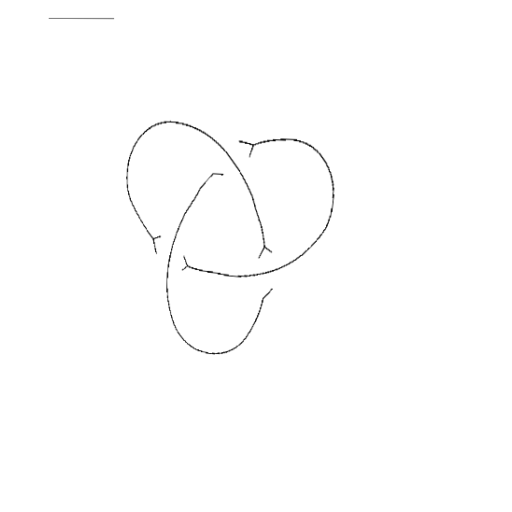
Crossing number: 3